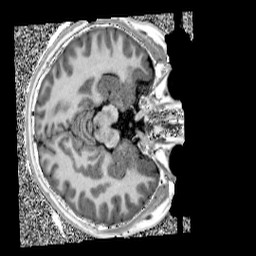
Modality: UNIT1
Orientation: axial
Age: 13
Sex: female
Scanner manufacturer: siemens
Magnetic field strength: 3 T
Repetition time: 4 s
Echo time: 0.00299 s